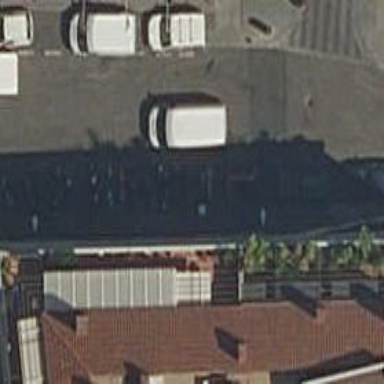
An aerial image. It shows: Motorcycle parking area.